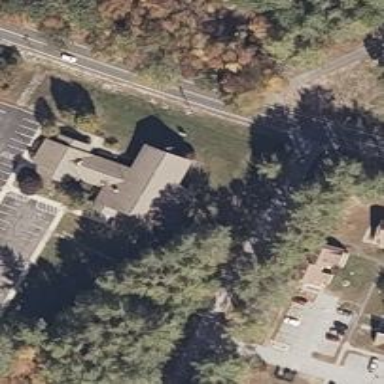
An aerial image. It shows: Beautiful church building.